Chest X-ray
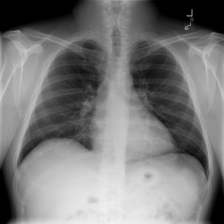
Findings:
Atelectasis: negative
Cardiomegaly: negative
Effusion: negative
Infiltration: negative
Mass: negative
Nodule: negative
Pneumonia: negative
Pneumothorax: negative
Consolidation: negative
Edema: negative
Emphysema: negative
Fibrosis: negative
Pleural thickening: negative
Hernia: negative